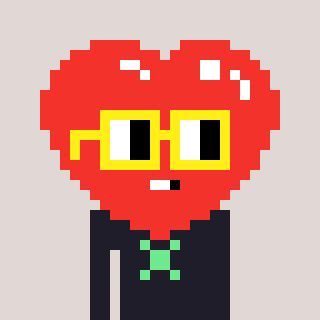
a pixel art character with square yellow glasses, a heart-shaped head and a grayscale-colored body on a warm background